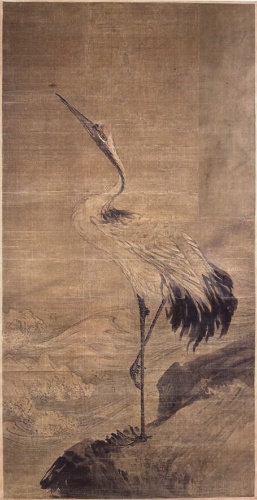
Artist: Unidentified artist
Object type: Hanging scroll
Classification: Paintings
Medium: Hanging scroll; ink and color on silk
Culture: China
Period: Ming dynasty (?) (1368–1644)
Dimensions: 74 1/4 x 37 1/2 in. (188.6 x 95.3 cm)
Department: Asian Art
Credit line: Anonymous Gift, 1948
Accession year: 1948
Repository: Metropolitan Museum of Art, New York, NY
Tags: Cranes